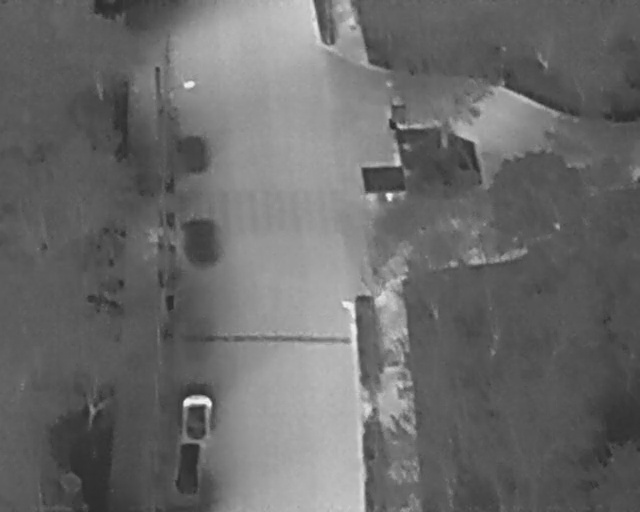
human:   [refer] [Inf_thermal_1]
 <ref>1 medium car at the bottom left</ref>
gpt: <box>[[25, 88, 33, 94, 2]]</box>